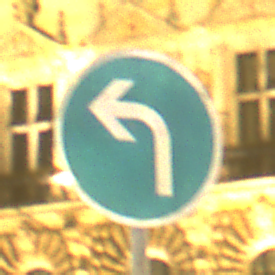
Verkehrszeichen: VorgeschriebeneFahrtrichtungLinks
Umgebung: Outdoor, Urban
Tageszeit: Night
Wetter: Overcast
Licht: Artificial
Jahreszeit: NotSpecified
Kontrast: MediumContrast